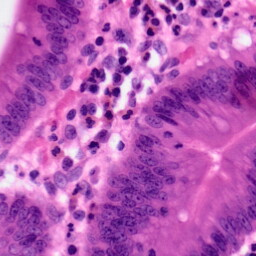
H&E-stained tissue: Pancreatic